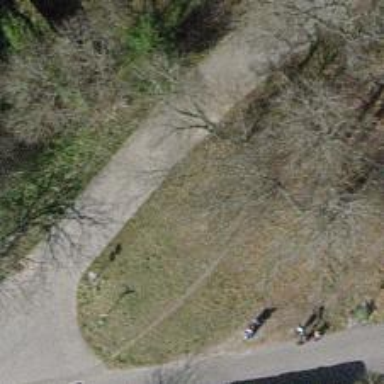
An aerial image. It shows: Dirt path.